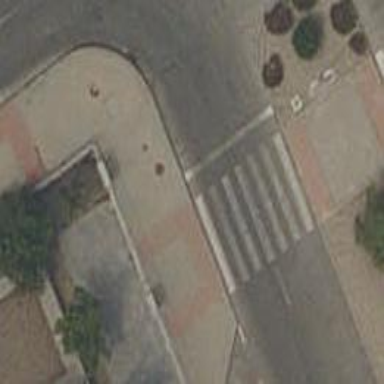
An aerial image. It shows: Zebra crossing on the road.